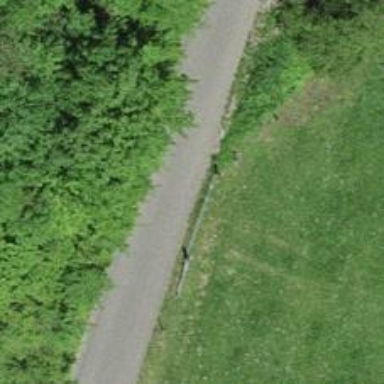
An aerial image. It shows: Paved track with grade1 quality.